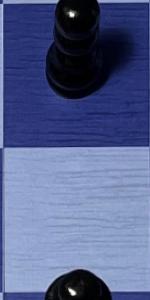
Label: Empty